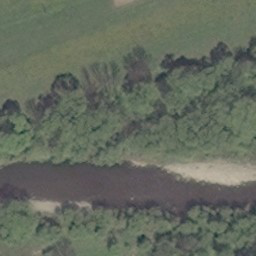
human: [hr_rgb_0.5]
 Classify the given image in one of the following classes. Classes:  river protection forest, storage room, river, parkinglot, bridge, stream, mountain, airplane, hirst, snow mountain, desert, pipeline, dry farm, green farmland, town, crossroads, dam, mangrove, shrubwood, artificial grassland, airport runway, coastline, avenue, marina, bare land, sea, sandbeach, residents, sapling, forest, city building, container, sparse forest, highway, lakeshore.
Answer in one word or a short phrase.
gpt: river